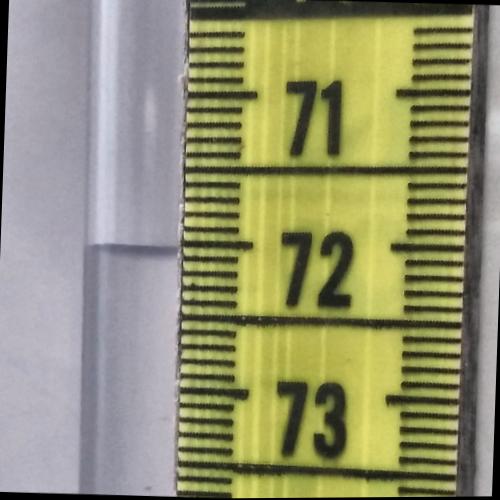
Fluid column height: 72.0 cm